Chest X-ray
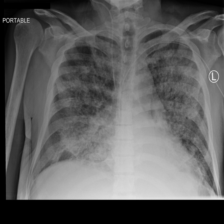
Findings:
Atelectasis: negative
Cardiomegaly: negative
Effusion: negative
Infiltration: positive
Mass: negative
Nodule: negative
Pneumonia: negative
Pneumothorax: negative
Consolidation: negative
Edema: negative
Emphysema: negative
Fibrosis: negative
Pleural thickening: negative
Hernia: negative